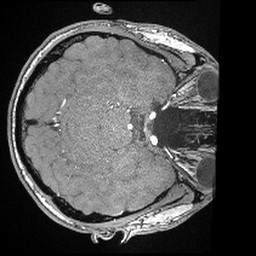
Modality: angio
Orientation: axial
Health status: ill
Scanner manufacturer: siemens
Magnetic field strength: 3 T
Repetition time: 0.021 s
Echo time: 0.00343 s